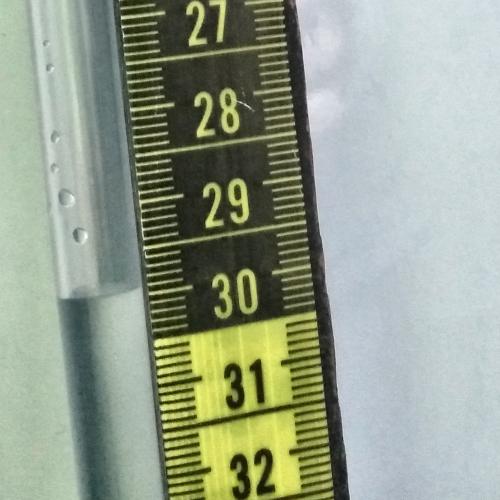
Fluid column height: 29.9 cm